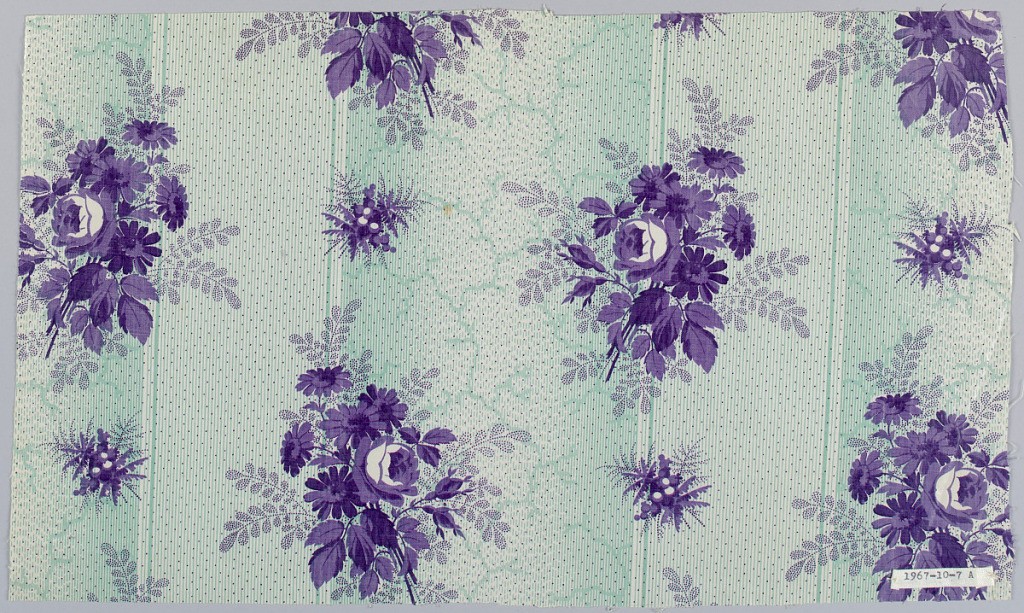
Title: Textile
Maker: Schwartz-Huguenin
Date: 1851–63
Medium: cotton Technique: printed by engraved roller on plain weave; glazed
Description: Three samples with same ground and same or similar designs in different colors. A) Ground striped in green pin stripes clustered into different width bands,  shaded, and with very fine vine pattern in broader band. Pattern of flower clusters in violet-printed over ground design. B) Same ground with smaller flower clusters. C) Tan ground, small flower clusters in violet. Glazed. Ground effects probably "molette."